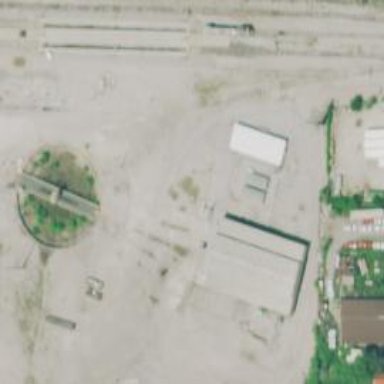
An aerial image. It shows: Railway yard used for servicing trains.